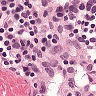
Metastatic tissue present: no